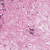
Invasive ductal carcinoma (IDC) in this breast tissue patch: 0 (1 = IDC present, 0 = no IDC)